Aerial crown-view tile of a tropical tree (Barro Colorado Island, Panama), acquired 20250124:
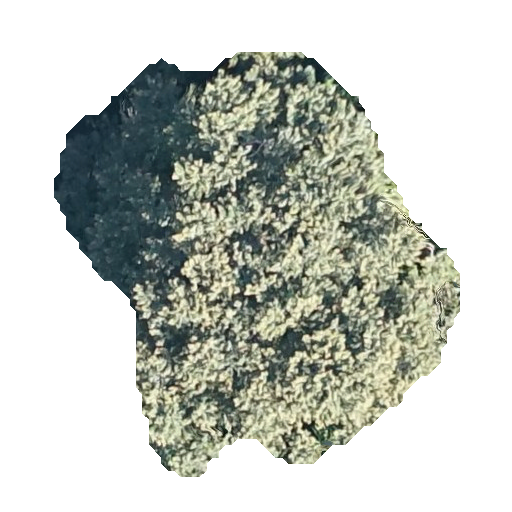
Species: Luehea seemannii
GBIF accepted scientific name: Luehea seemannii
Crown area: 171.849 m²